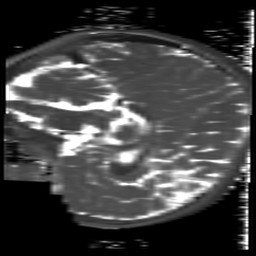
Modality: T2map
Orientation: sagittal
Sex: female
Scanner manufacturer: siemens
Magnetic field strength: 3 T
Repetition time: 4 s